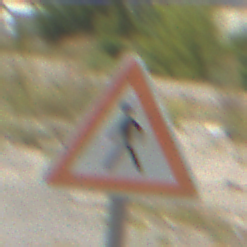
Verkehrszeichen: FussgaengerRechts
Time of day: Midday
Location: Outdoor (Suburban)
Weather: PartlyCloudy
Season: Summer
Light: Natural